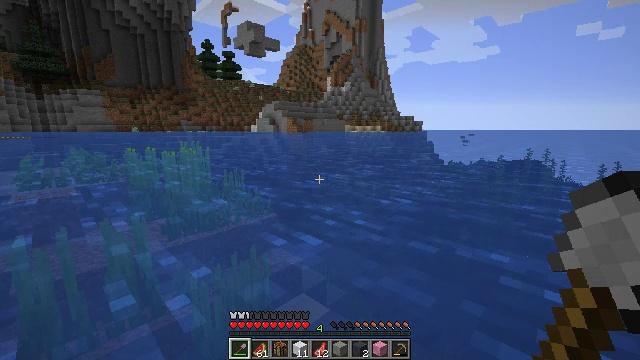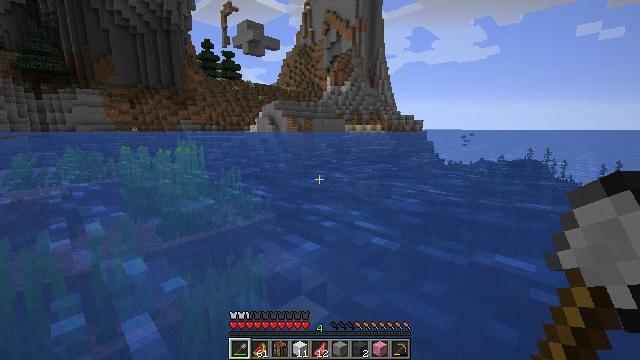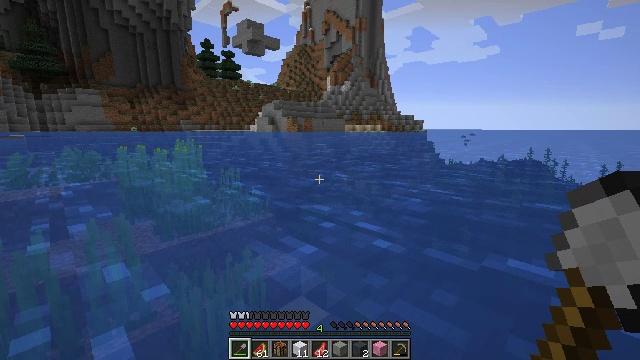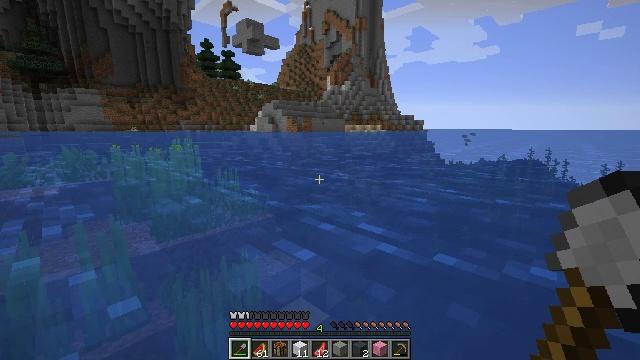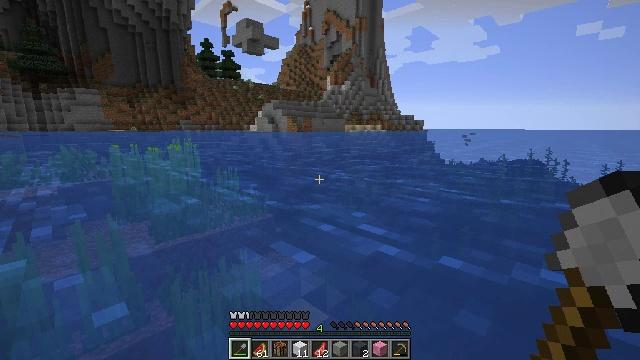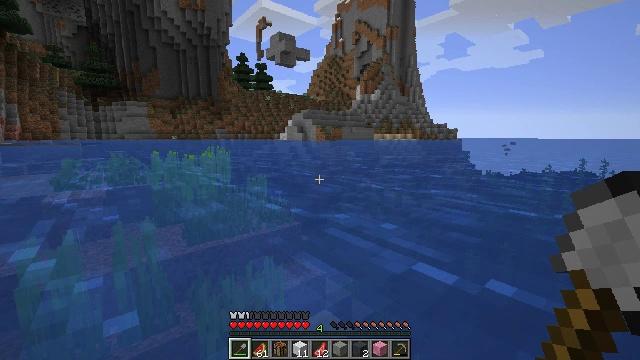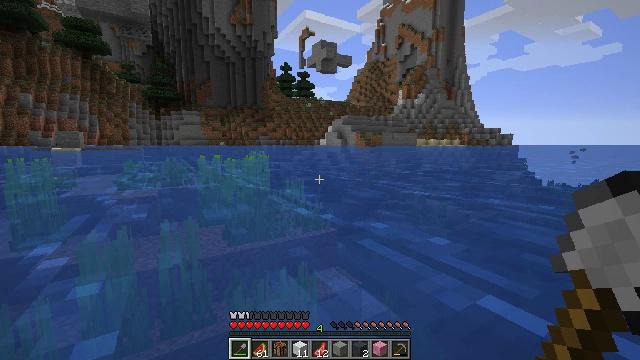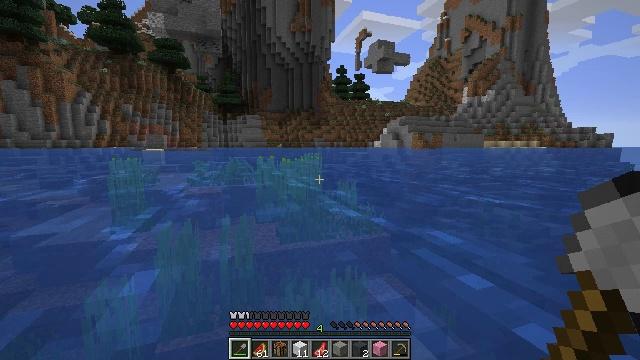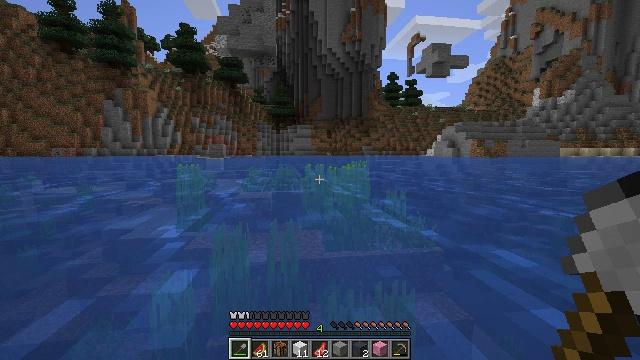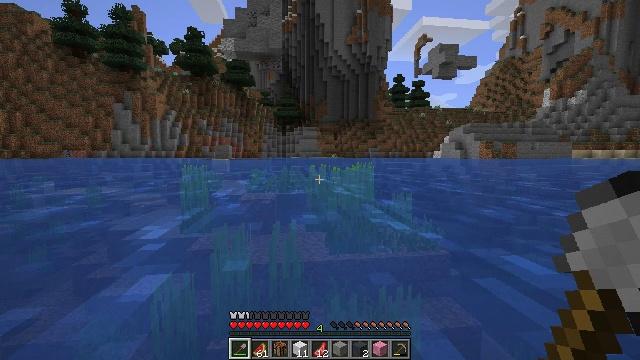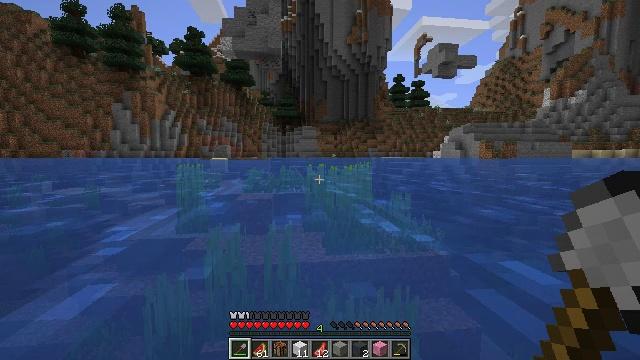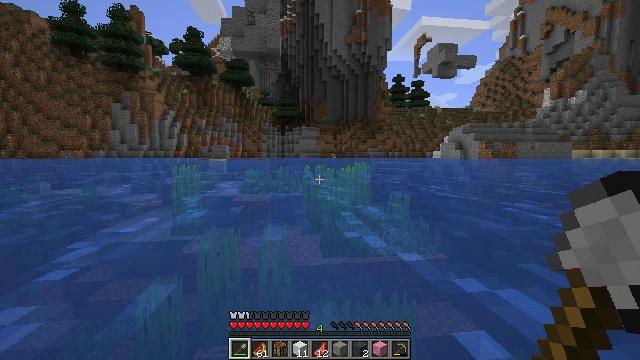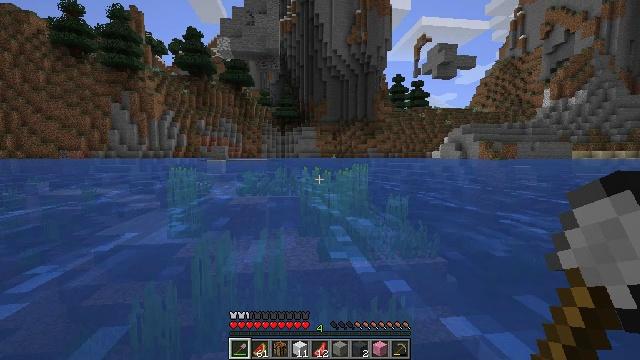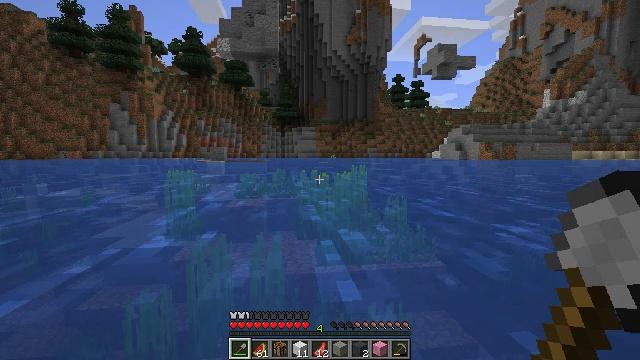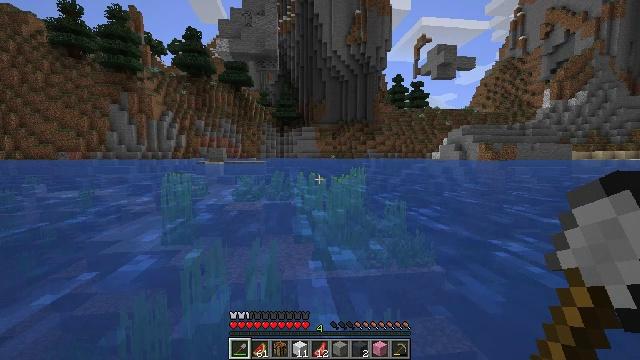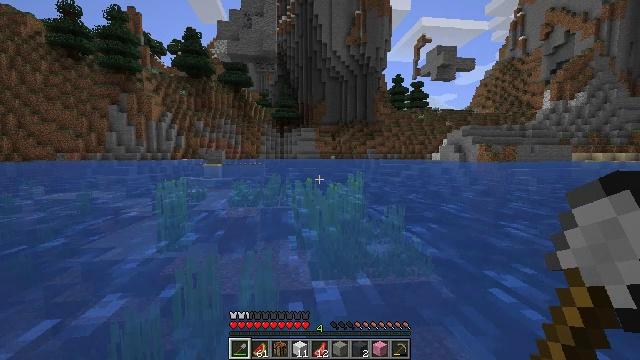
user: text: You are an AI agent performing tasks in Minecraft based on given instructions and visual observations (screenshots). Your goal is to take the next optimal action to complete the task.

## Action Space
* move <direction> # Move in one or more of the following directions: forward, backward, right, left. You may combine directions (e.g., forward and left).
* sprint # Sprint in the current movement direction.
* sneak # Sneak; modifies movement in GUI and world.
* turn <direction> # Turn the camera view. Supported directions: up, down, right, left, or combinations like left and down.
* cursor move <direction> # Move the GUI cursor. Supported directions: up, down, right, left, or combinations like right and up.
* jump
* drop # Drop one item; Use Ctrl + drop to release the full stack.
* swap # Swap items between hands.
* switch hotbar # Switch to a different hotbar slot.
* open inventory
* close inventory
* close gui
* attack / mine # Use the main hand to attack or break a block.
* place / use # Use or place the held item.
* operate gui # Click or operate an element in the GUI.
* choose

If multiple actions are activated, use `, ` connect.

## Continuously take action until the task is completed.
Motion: motion action
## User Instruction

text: Clear the seagrass to get an item.
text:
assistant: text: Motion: move forward
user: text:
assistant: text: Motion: move forward
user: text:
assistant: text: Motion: move forward
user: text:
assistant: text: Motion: move forward
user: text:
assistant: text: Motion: move forward, turn left and up
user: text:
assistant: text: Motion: move forward, turn left and up
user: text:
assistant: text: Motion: move forward, turn left
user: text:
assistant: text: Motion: move forward and move right, turn left and up
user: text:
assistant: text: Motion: move forward and move right, turn left
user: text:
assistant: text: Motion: move forward and move right, jump
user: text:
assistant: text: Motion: move forward and move right, jump
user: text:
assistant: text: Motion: move forward and move right, jump
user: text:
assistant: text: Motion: move forward and move right, jump
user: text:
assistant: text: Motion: move forward and move right, jump
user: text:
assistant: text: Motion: move forward, jump
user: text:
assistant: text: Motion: move forward, jump
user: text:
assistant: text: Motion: move forward, jump
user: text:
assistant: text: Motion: move forward
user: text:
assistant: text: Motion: move forward
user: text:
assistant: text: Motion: move forward
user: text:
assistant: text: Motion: move forward
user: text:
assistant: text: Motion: move forward
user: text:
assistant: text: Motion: move forward
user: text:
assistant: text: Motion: move forward and move right
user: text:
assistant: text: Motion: move forward and move right
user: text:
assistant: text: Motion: move forward and move right, turn right and down
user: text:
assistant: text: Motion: move forward and move right, turn right and down
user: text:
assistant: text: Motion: move forward and move right, turn down
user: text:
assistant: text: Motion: move forward and move right, turn down
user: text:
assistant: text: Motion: move forward and move right